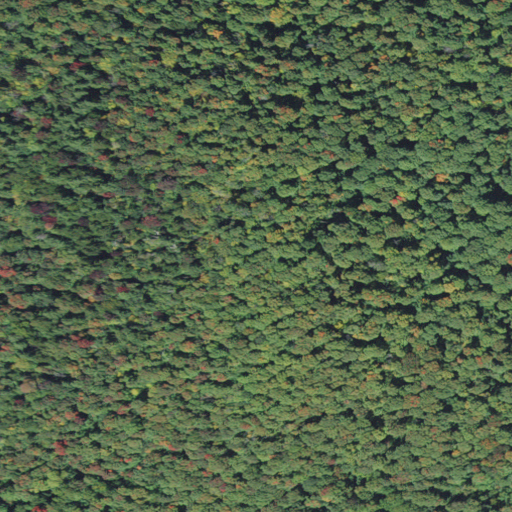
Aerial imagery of mountain in Vermont named Roundtop containing deciduous forest and mixed forest